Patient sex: M
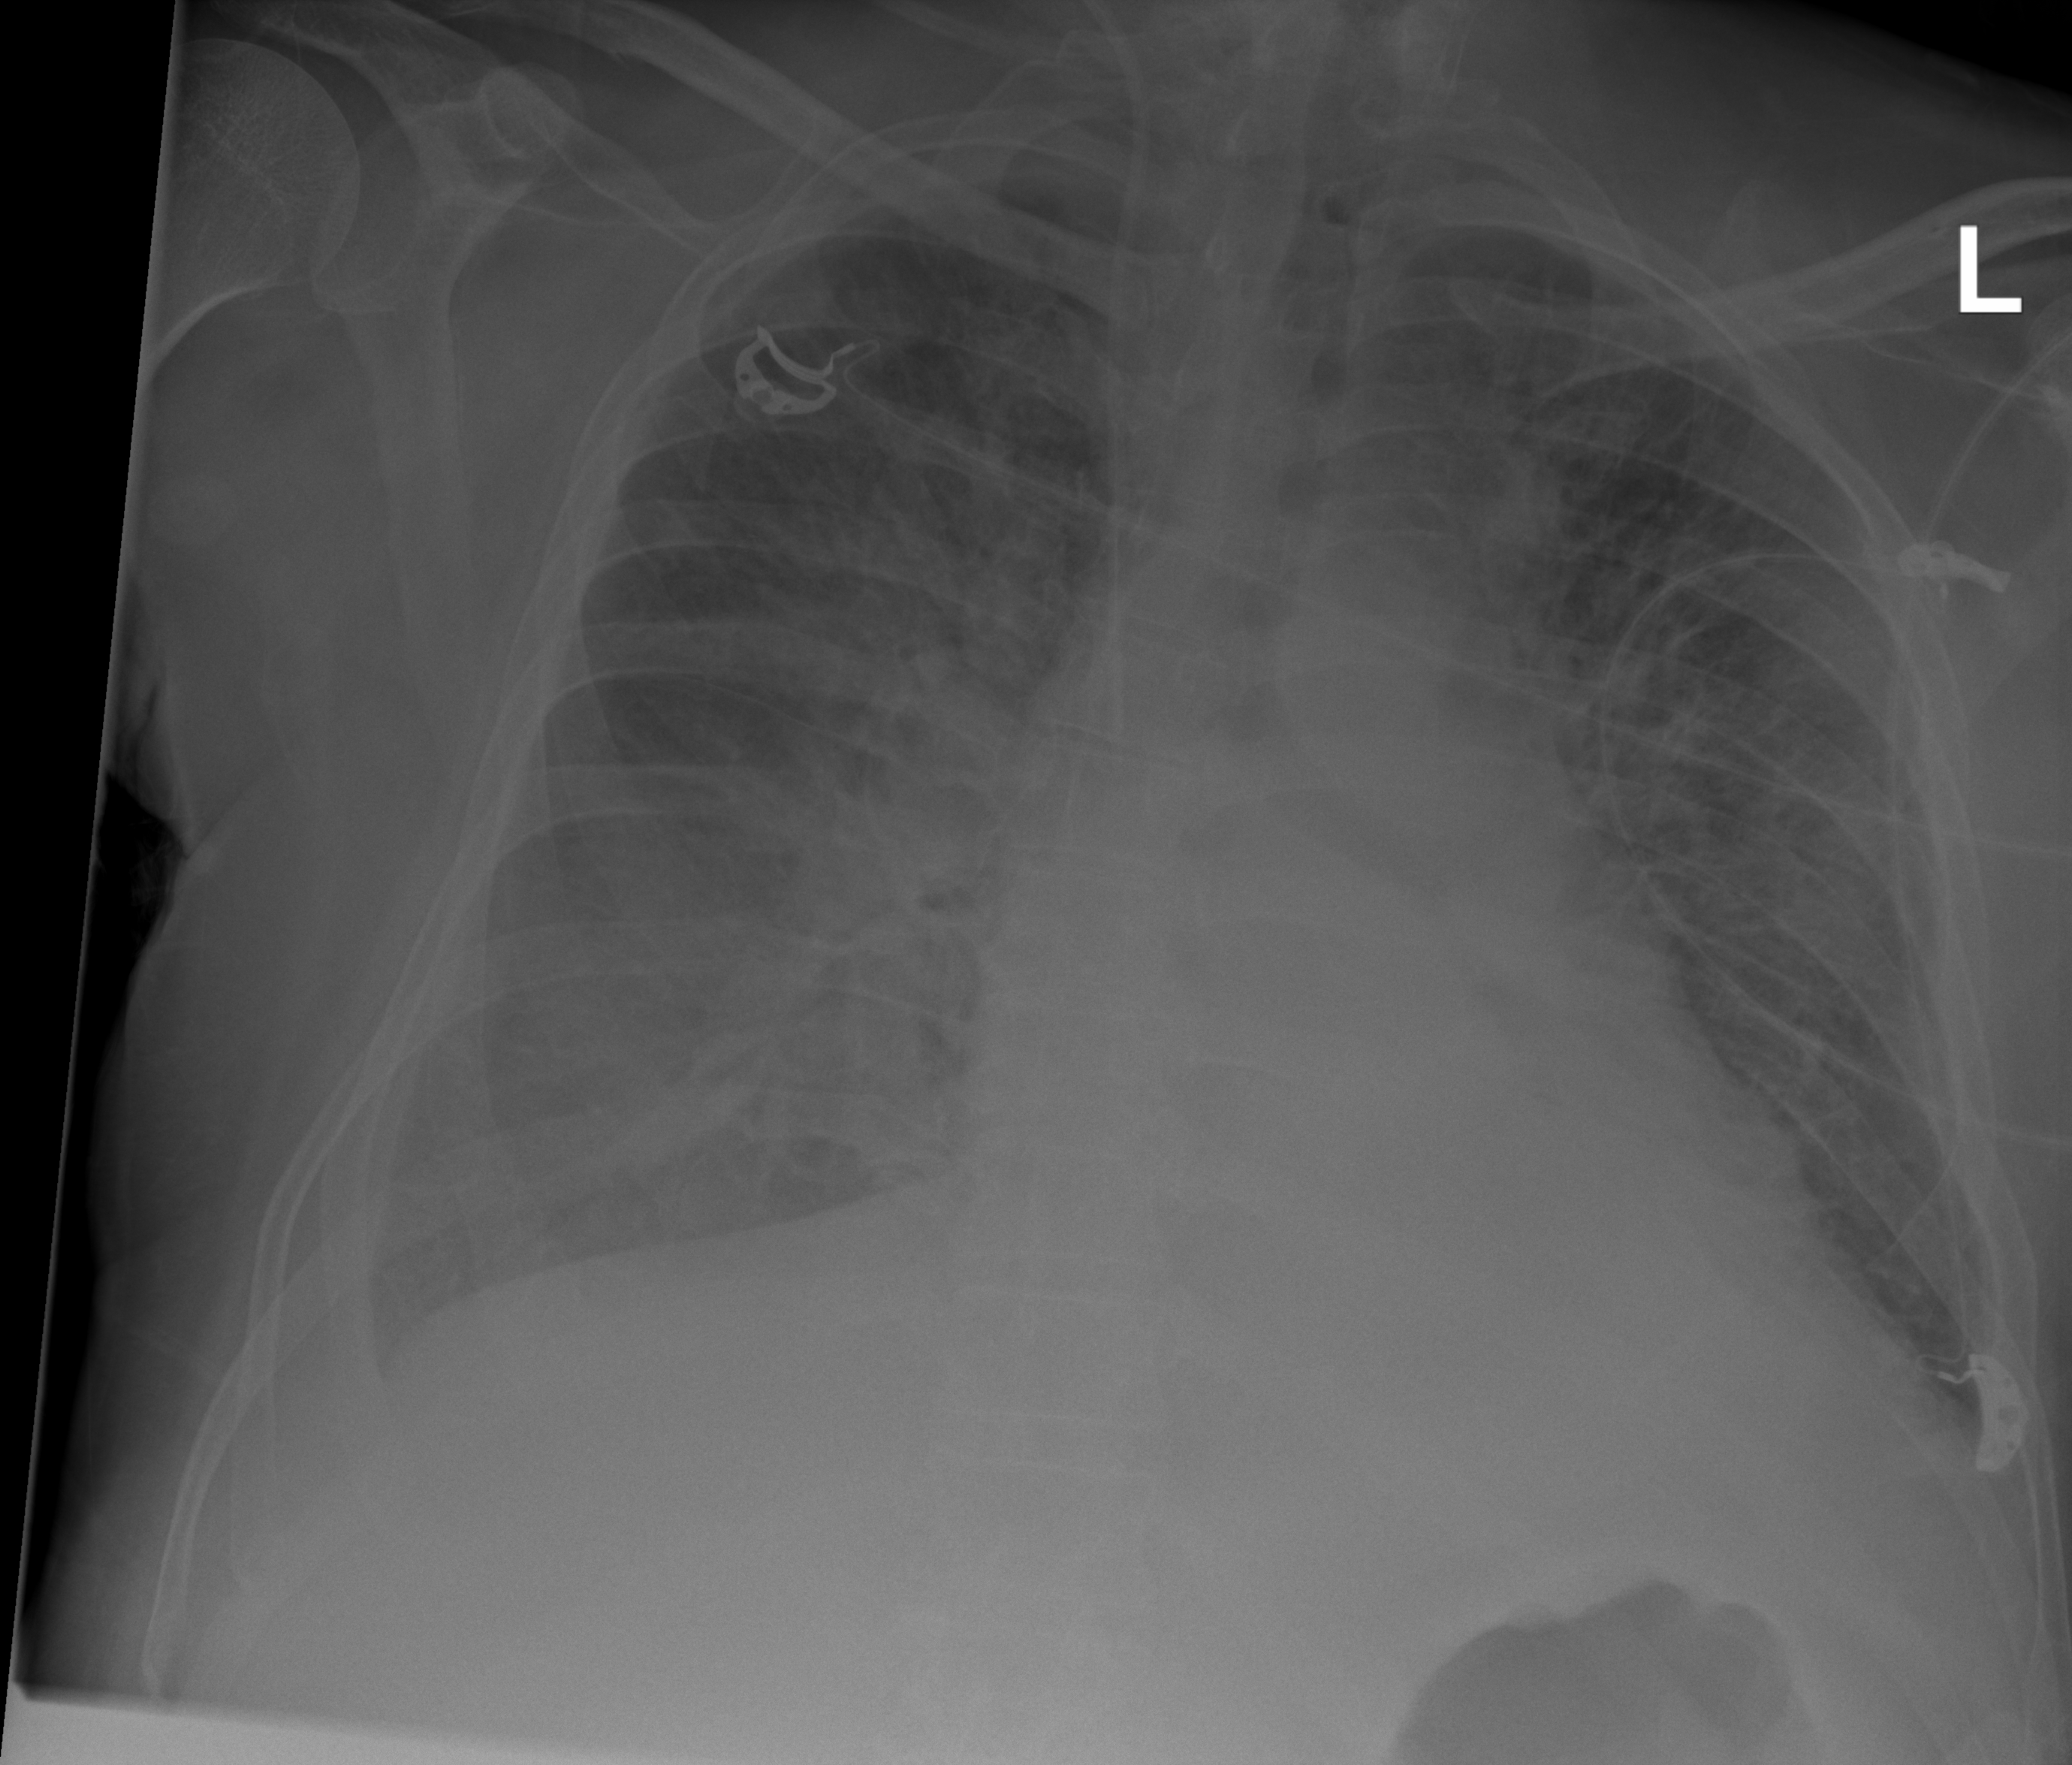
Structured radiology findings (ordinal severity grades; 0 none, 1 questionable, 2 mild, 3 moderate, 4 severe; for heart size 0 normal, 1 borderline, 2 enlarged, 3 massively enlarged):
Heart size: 2
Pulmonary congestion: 3
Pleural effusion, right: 3
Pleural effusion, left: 2
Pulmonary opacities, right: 2
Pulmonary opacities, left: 2
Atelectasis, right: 3
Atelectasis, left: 2